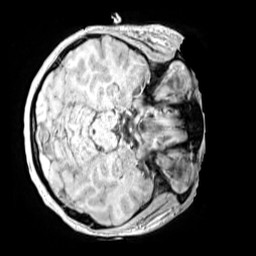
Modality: MP2RAGE
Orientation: axial
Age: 14
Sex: female
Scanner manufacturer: siemens
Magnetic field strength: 3 T
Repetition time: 4 s
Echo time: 0.00299 s